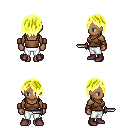
a pixel art fantasy rpg character, female body template, human, dark skin, brown pirate shirt, white pants, gold bangs hairstyle, leather bracers, maroon shoes, dagger, four views (front, back, left, right), 2x2 character sprite sheet, small pixel art, hard edges, no anti-aliasing